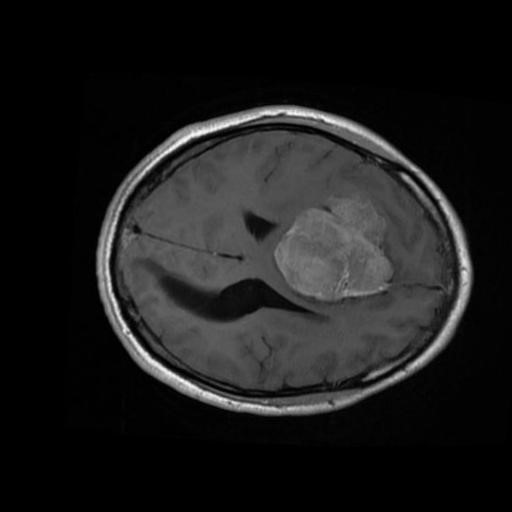
Label: brain_menin